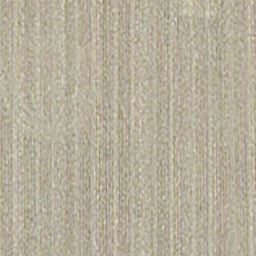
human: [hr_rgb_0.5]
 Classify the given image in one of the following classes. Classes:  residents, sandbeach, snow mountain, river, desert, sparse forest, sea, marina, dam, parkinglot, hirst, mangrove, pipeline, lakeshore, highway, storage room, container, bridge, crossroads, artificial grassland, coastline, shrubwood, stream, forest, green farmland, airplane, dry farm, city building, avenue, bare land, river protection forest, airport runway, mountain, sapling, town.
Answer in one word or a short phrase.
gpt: dry farm